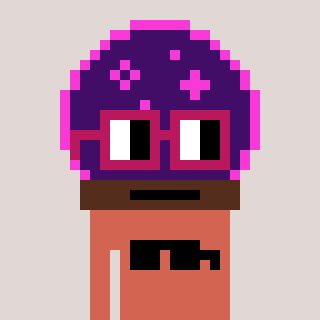
a pixel art character with square dark red glasses, a crystalball-shaped head and a peachy-colored body on a warm background